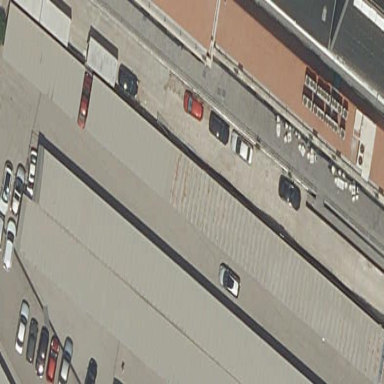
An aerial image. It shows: Carport structure.